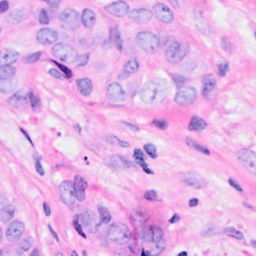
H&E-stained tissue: Breast